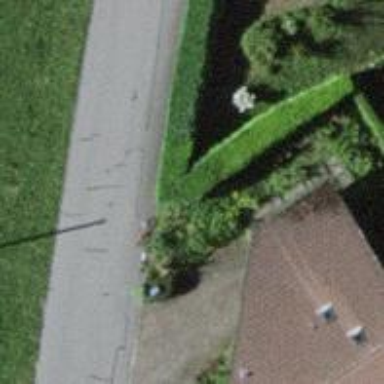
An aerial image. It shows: Hedge barrier.